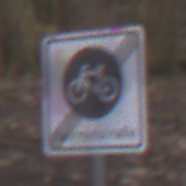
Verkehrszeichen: EndeFahrradstrasse
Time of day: MorningAfternoon
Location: Outdoor (Nature)
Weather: Overcast
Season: Autumn
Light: Natural